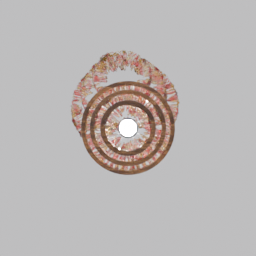
Label: lighting